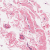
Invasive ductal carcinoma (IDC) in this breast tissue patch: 0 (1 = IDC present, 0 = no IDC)